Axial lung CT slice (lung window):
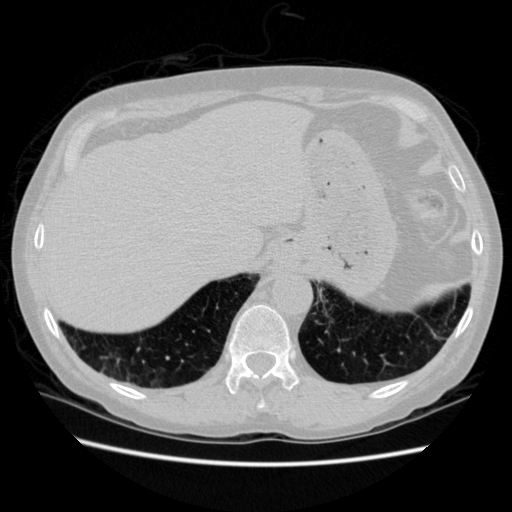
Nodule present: no